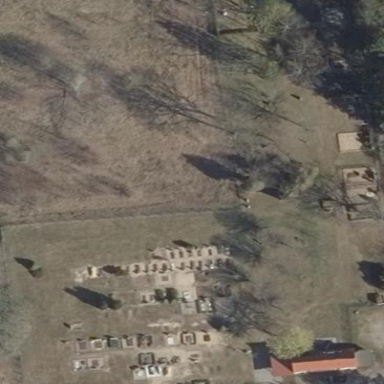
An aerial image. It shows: Cemetery.